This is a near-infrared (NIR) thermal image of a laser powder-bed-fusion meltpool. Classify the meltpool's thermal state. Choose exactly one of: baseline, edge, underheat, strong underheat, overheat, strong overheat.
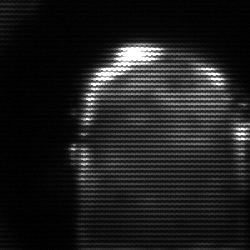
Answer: baseline